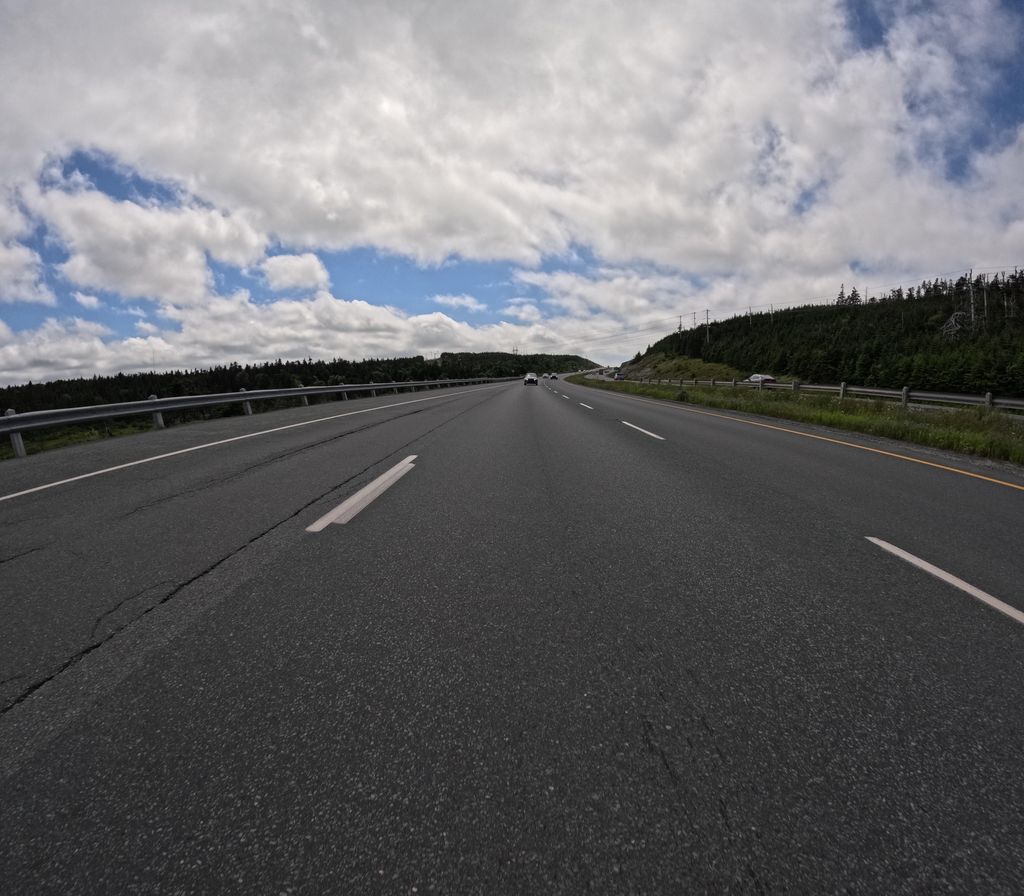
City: st_johns